Interaction volume radius: 10 \u00c5
Interaction volume height: 50 \u00c5
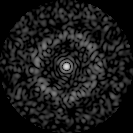
Disorder parameter: 0.8193